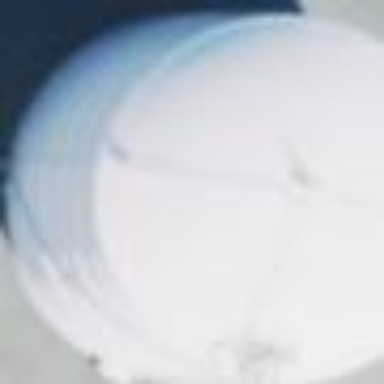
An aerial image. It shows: Storage tank that is man-made.